Interaction volume radius: 5 \u00c5
Interaction volume height: 20 \u00c5
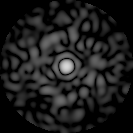
Disorder parameter: 0.8218